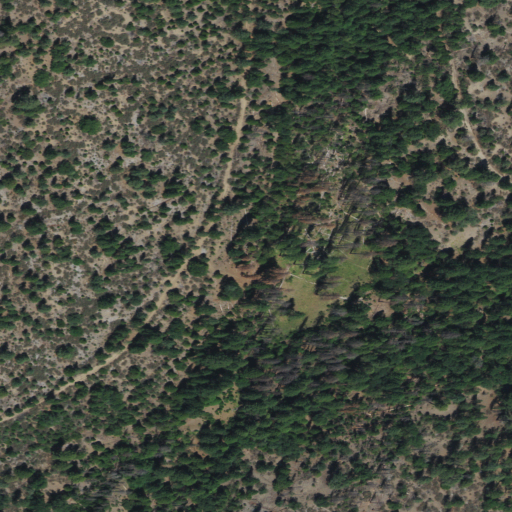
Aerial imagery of plain(s) in California named Forked Meadow containing grassland, shrub, and evergreen forest